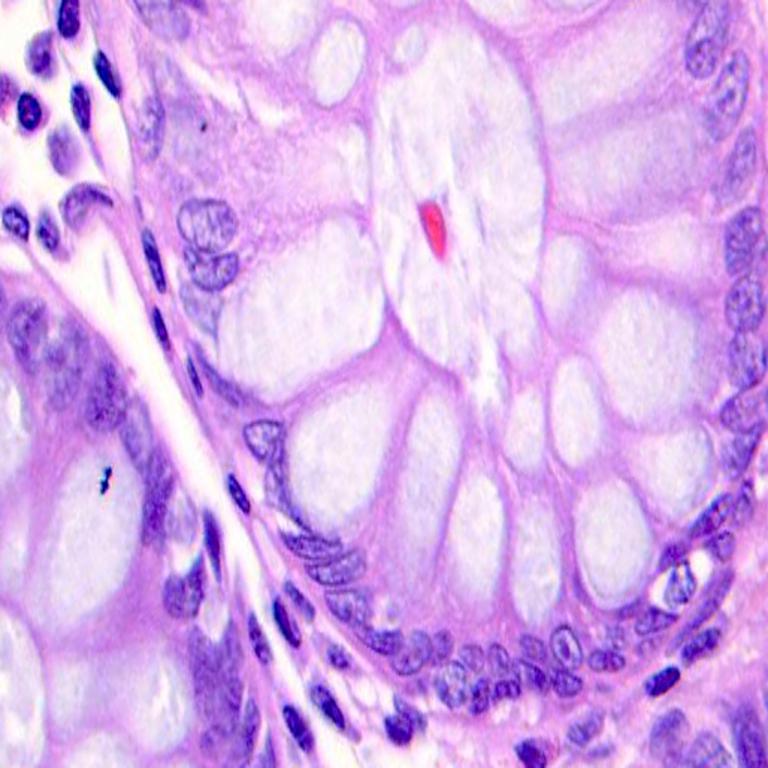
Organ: colon
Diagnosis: benign